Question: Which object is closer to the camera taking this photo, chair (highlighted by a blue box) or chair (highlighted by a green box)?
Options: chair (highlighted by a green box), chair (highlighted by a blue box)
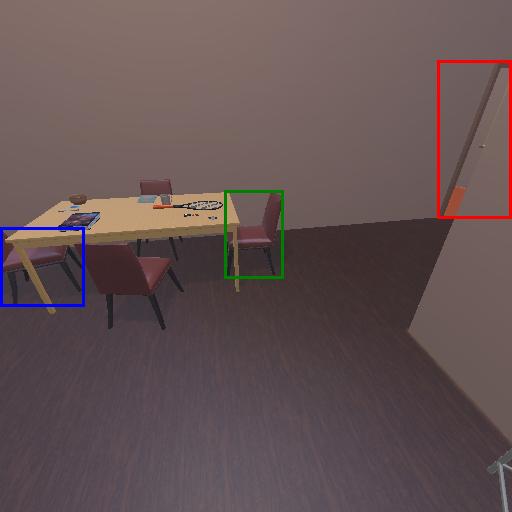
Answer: chair (highlighted by a green box)